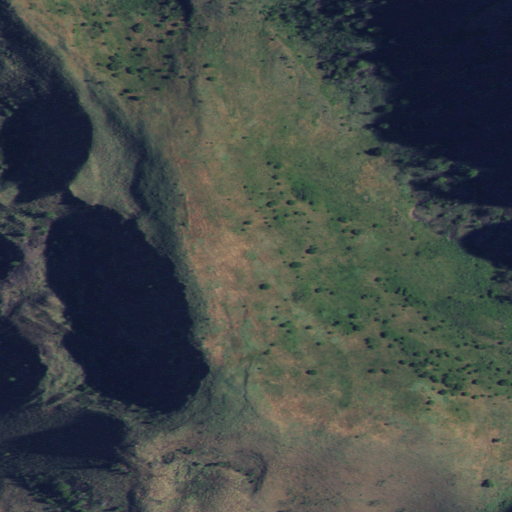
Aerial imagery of plain(s) in Idaho named Pealy Flat containing grassland, shrub, and evergreen forest